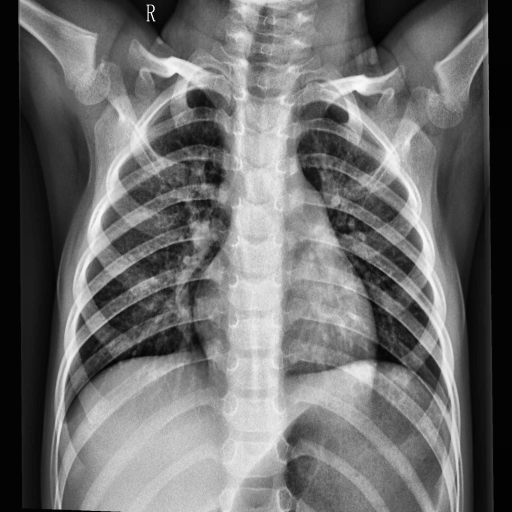
Finding: NORMAL